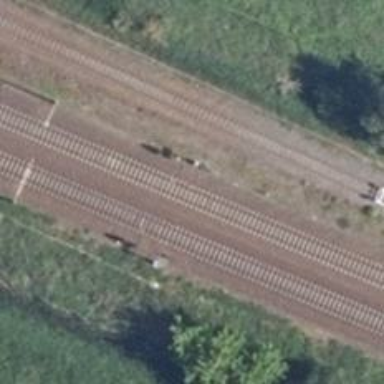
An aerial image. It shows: Railway with electrified contact lines.